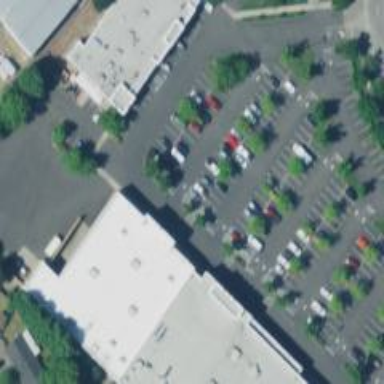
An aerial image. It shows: Parking space.